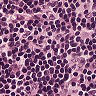
Metastatic tissue present: no